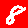
Digit: 8